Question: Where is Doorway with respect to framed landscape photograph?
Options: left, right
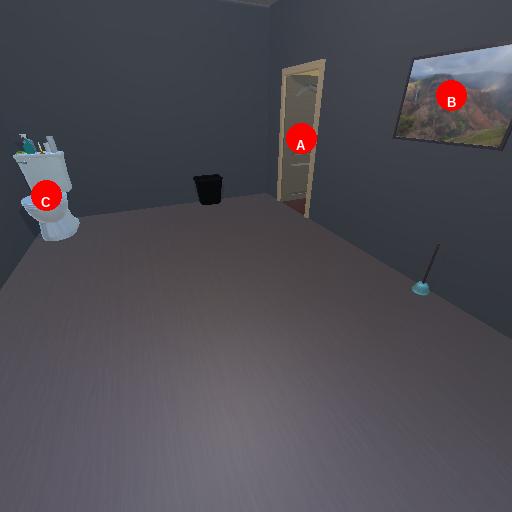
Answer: left